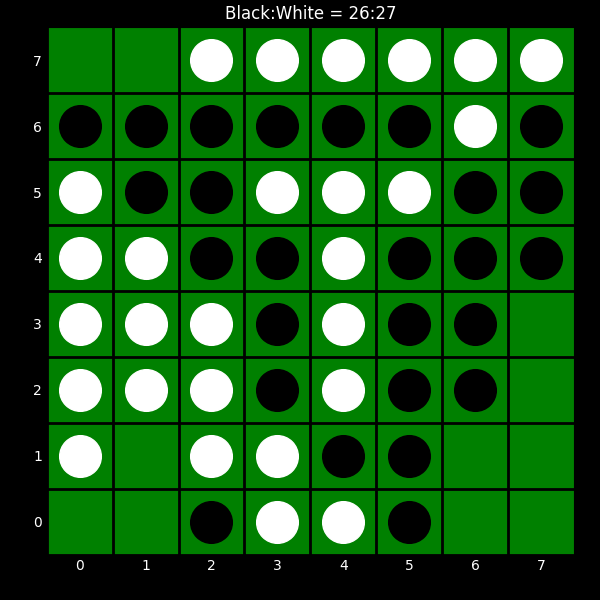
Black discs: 26
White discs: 27